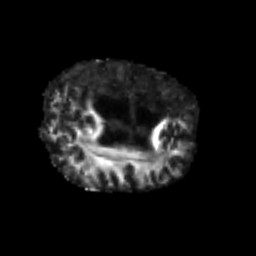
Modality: FA
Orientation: axial
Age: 48
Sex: male
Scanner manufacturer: siemens
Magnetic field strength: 3 T
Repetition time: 4.999 s
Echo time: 0.07946 s